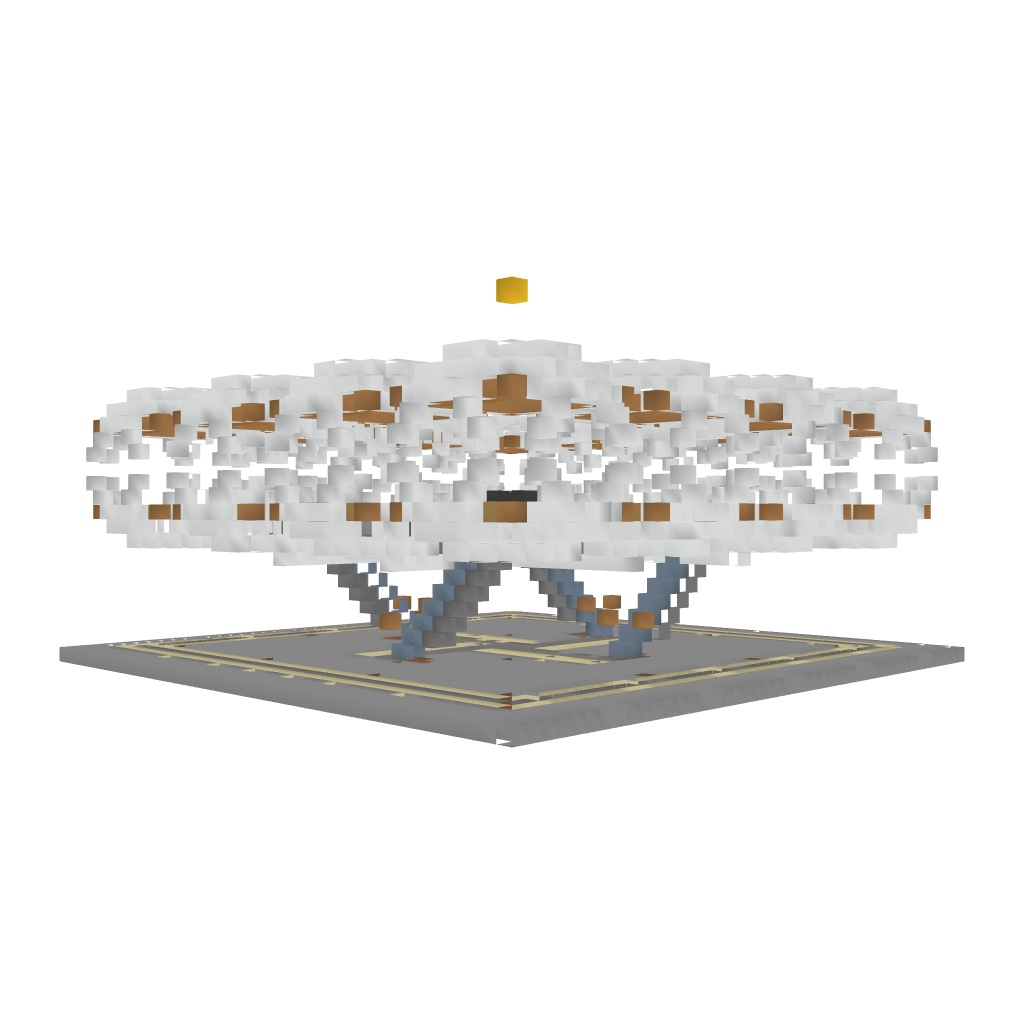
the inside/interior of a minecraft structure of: Golf Ball House